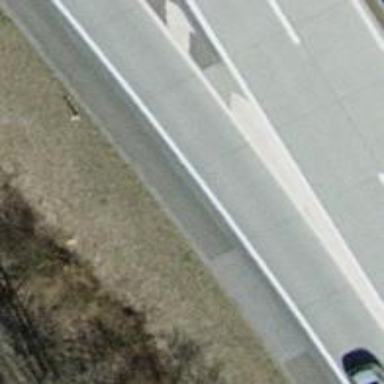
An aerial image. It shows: Asphalt motorway link.